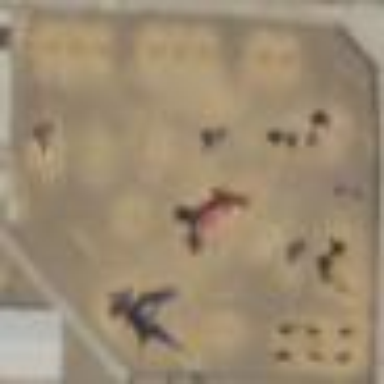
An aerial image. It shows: Playground area for leisure activities on the land.